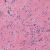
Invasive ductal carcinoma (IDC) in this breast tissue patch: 0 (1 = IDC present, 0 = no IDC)